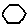
Label: hexagon